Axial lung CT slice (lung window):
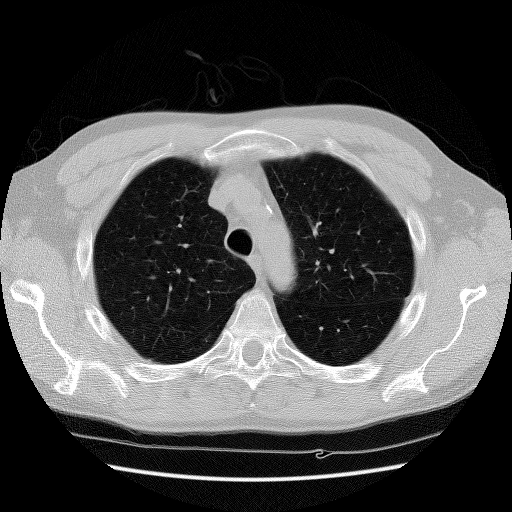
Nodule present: no